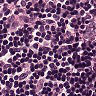
Metastatic tissue present: no